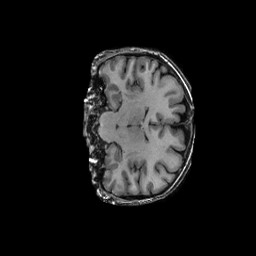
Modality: T1w
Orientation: coronal
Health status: ill
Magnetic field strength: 3 T